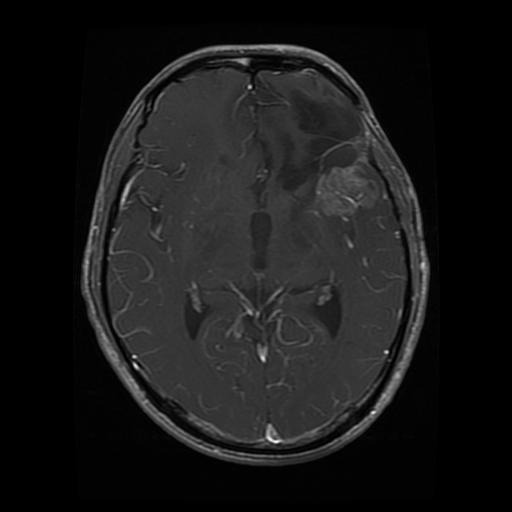
Label: glioma